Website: lowes
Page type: address-validator
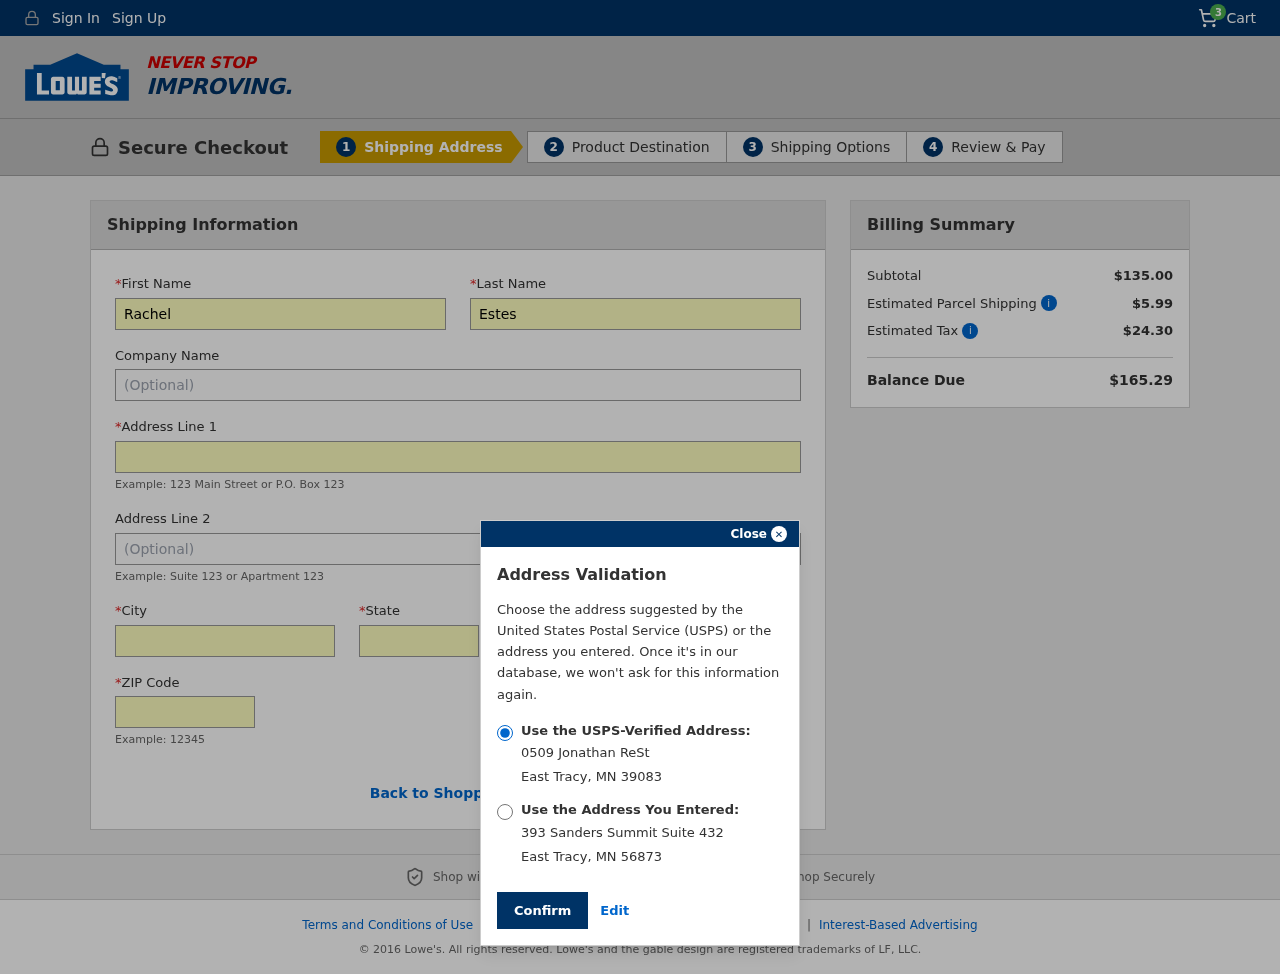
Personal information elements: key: PII_CITY
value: East Tracy
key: PII_FIRSTNAME
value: Rachel
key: PII_LASTNAME
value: Estes
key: PII_POSTCODE
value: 39083
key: PII_POSTCODE2
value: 56873
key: PII_STATE
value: Minnesota
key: PII_STATE_ABBR
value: MN
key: PII_STREET
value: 0509 Jonathan ReSt
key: PII_STREET
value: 0509 Jonathan Rest
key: PII_STREET2
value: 393 Sanders Summit Suite 432
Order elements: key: ORDER_NUM_ITEMS
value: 3
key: ORDER_SUBTOTAL
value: $135.00
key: ORDER_SHIPPING_COST
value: $5.99
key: ORDER_TAX
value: $24.30
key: ORDER_TOTAL
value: $165.29